Question: For the last few hours I have been searching high and low for a real table look-a-like component for the iPhone. Unfortunatly I'm still a newbie in iPhone land (more Android myself :P). I haven't found anything yet that comes even close.
There is one example picture I found that exactly describes what I am looking for. Shame that it's made using the iUI html library: (See <URL>

My question of course is wether anyone has ever seen such a table component somewhere. If it weren't for my extreme lack of iPhone knowledge I would have tried to create it myself (as I did on the android lol).
Pointing me in the right direction would seriously help, as this is the last hurdle for finishing the iPhone version of the app I am making.
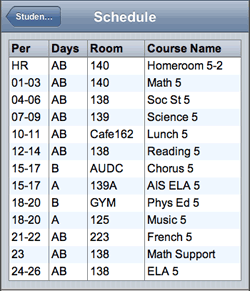
Answer: Take a look at UITableViewCell customisation - (for example here : <URL> but they're all over the Googles.
The easiest way I can think of is to make a custom cell that has an image for the background (including the vertical separator lines) and four UILabels in
You would be able to change the background image depending on if it was the first row (the title), an odd row (white background) or even row (blue). And set the labels' font to be bold for the title row.
Hope that helps.
NB
If you get performance issues scrolling the table (you almost certainly won't) you could look into setting the background color directly on the cell and drawing the lines by hand in drawRect.